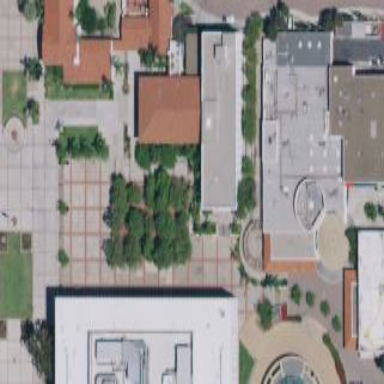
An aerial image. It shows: Education building.